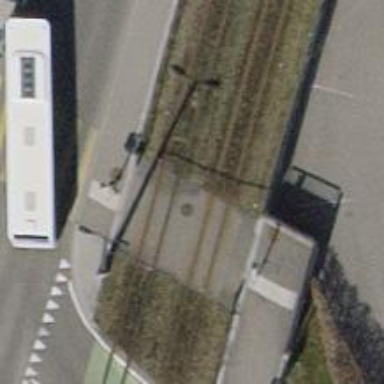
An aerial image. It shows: Uncontrolled railway crossing.